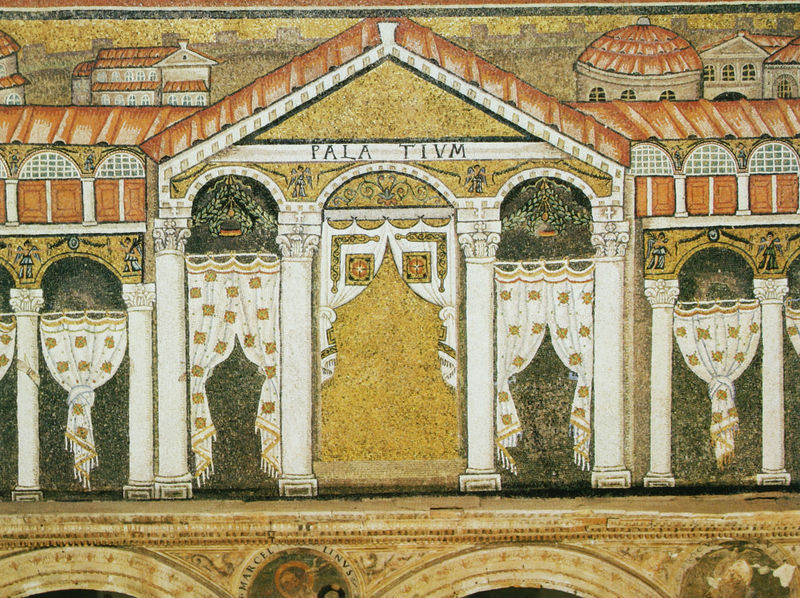
Titel: Mosaik mit dem Palast Theoderichs
Künstler: unbekannt
Standort: Ravenna
Institution: S. Apollinare Nuovo
Schlagwörter: blätter, weiß, dreieck, gelb, grün, stadt, braun, fenster, orange, schmuck, schwarz, säule, säulen, tür, zeichnung, dach, gebäude, haus, rot, schloss, beige, muster, ornament, alt, wand, architektur, sockel, vorhang, häuser, kirche, fransen, gold, girlande, dachziegel, engel, goldfarben, schrift, bilder, bogen, italien, fahne, dorf, dächer, giebel, ziegel, pilaster, rundbogen, kuppel, gardinen, vorhänge, detail, symmetrie, verzierung, wandgemälde, tor, galerie, bögen, eingang, arkade, stangen, antike, kuppeln, palast, seite, mosaik, lorbeer, arkaden, kapitelle, rom, kapitell, girlanden, reihung, portal, sims, gesims, voluten, mauern, portikus, antik, mittelalter, rundbögen, fresken, romanik, griechenland, porticus, tempel, heilige, fresko, basis, korinthisch, goldgrund, mittelalterlich, handschrift, römisch, kapitel, tympanon, latein, palladio, dacht, konzept, italienisch, byzanz, konstantinopel, schlaufen, indisch, byzantinisch, ravenna, lünetten, dein palast, fala, gardinenstangen, itailen, latain, linus, marcel, oberschiff, pala, palatium, tempelgiebel, tium, tympanan, himmlisches jerusalem, ansen, spätantik, st.paul vor dem mauern